Here is a 2-D grayscale rendering of raw bearing vibration samples (signal-to-image). Classify the bearing condition as one of: normal, inner_race, outer_race, ball.
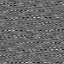
Answer: outer_race